Question:
Where it says google.com...
I am trying to create a script that takes the url "google.com" and then returns the profile page or information.
What I have so far does exactly what I want it to, except you must give it the screen name and then it uses the screen name to fetch the profile.
'''
import tweepy
from pprint import pprint
consumer_key = 'something'
consumer_secret = 'something'
access_token = 'something'
access_token_secret = 'something'
auth = tweepy.OAuthHandler(consumer_key, consumer_secret)
auth.set_access_token(access_token, access_token_secret)
api = tweepy.API(auth)
user =api.get_user('google')
print user
'''
If Tweepy does not offer support for this, I am open to all suggestions. Thanks.
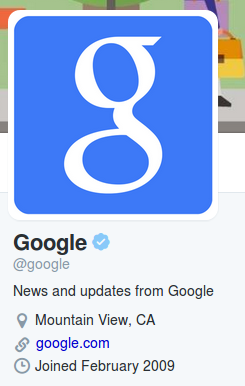
Answer: 1. you are using the wrong end point for the job, you should use this end point which in tweepy corresponds to api.search_users(q)
2. check here on how to construct the parameter q
3. If it works if you pass the url as parameter depends on the contents of particular twitter user's home page and other factors. Probably you will have a better chance if you disassemble the url and use the domain name ie: api.search_users("Google com")